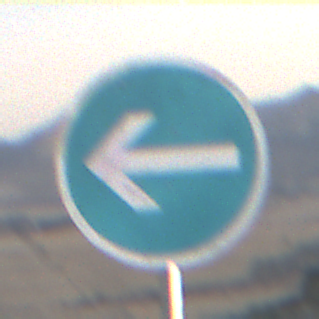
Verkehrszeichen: VorgeschriebeneFahrtrichtungHierLinks
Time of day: SunriseSunset
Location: Outdoor (Nature)
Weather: PartlyCloudy
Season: NotSpecified
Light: Natural